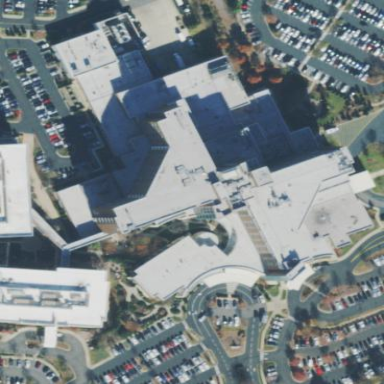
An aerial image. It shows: Hospital building.